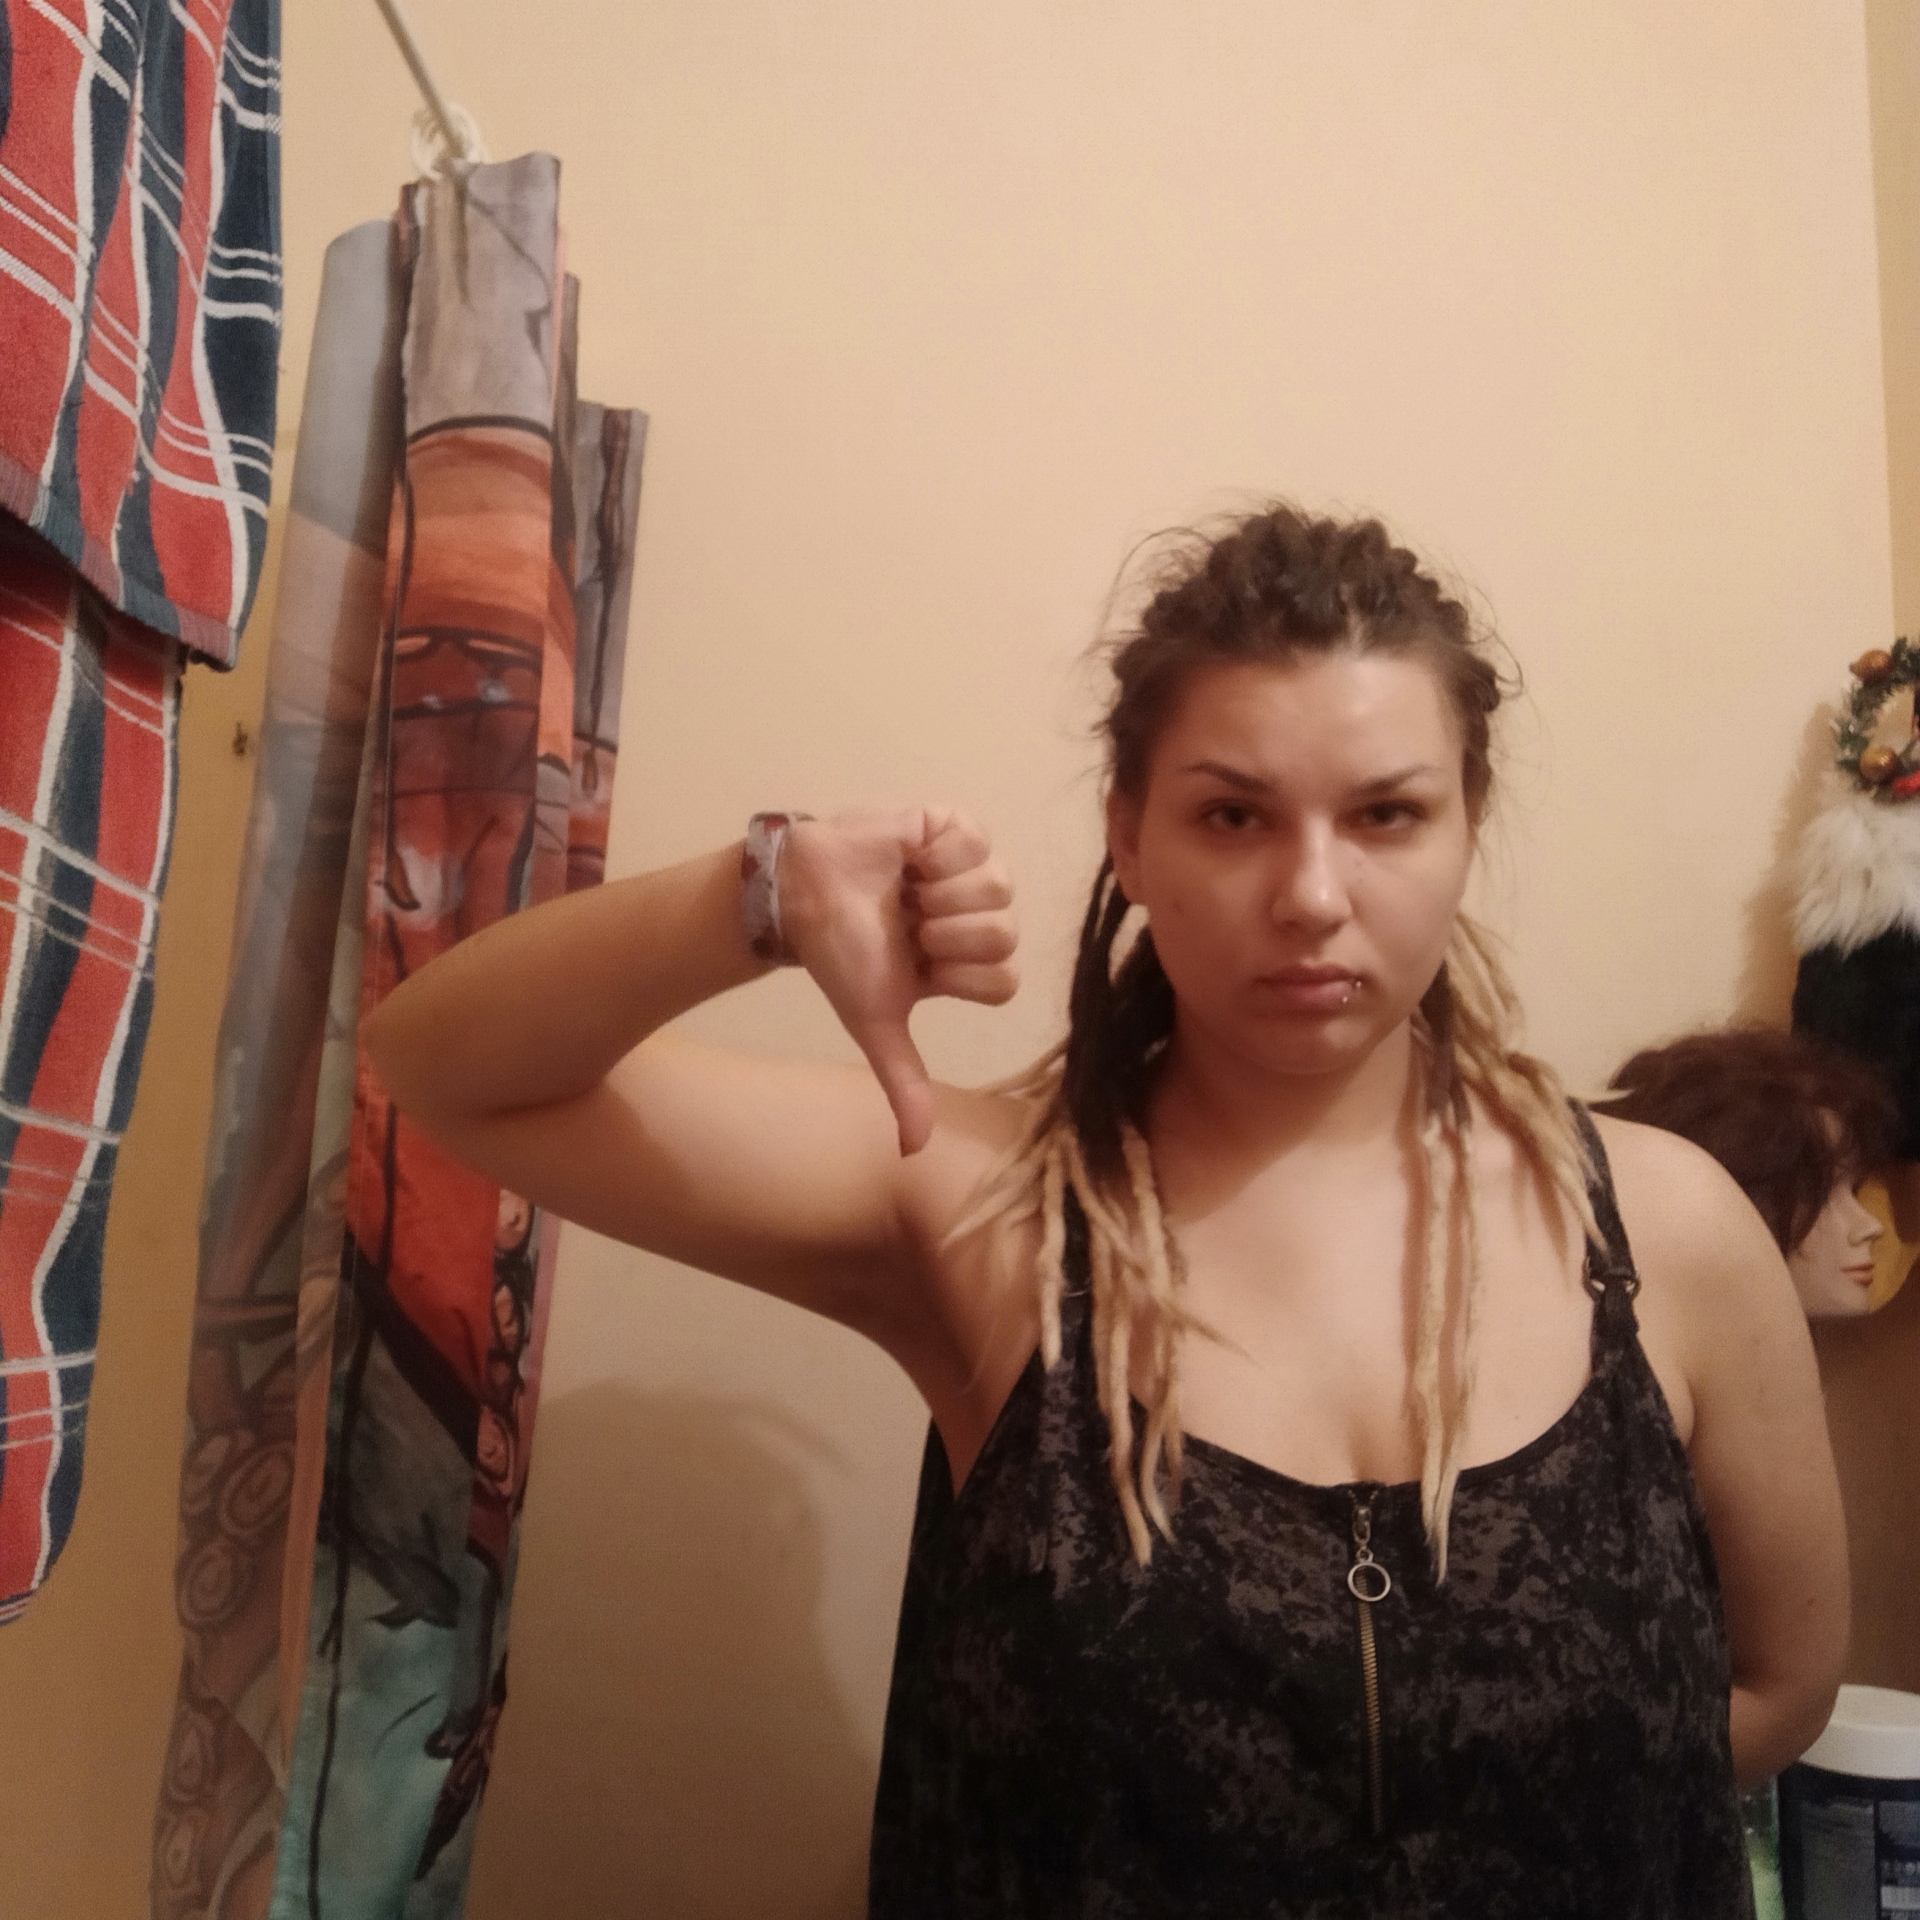
Label: noise